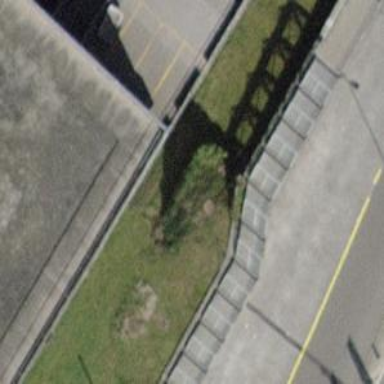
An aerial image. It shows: Bench.